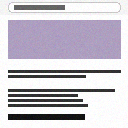
Screen state: on